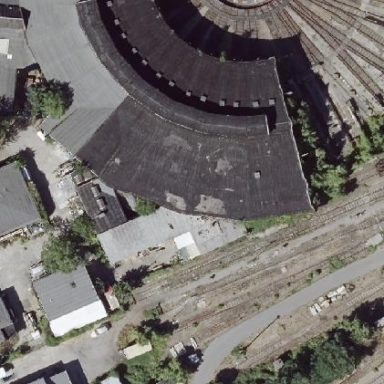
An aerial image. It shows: Roundhouse building near railway.